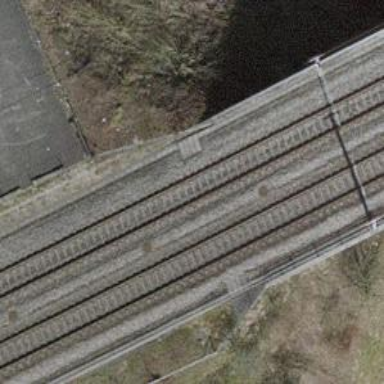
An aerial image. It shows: Single-track railway with electrified contact lines.